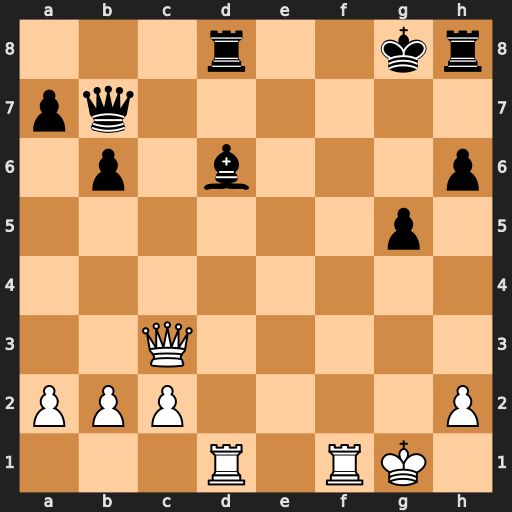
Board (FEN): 3r2kr/pq6/1p1b3p/6p1/8/2Q5/PPP4P/3R1RK1
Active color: w
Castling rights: -
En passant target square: -
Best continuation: Rxd6 Rxd6 Rf8+ Kxf8 Qxh8+